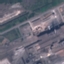
Land use / land cover: Industrial